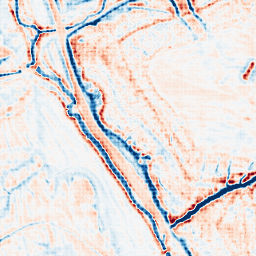
Category: edge_preserving
Decomposition family: bilateral
Decomposition parameters: d: 15
sigma_color: 50
sigma_space: 100
Upsampling method: sinc_hamming
Upsampling parameters: scale: 4
kernel_size: 4
Upsampling scale: 4